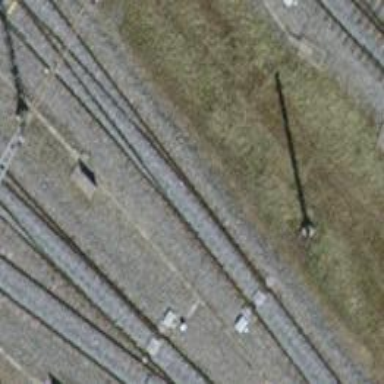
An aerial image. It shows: Railway switch.